Field crop: maize
Growth stage: 2
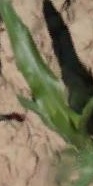
Species: maize